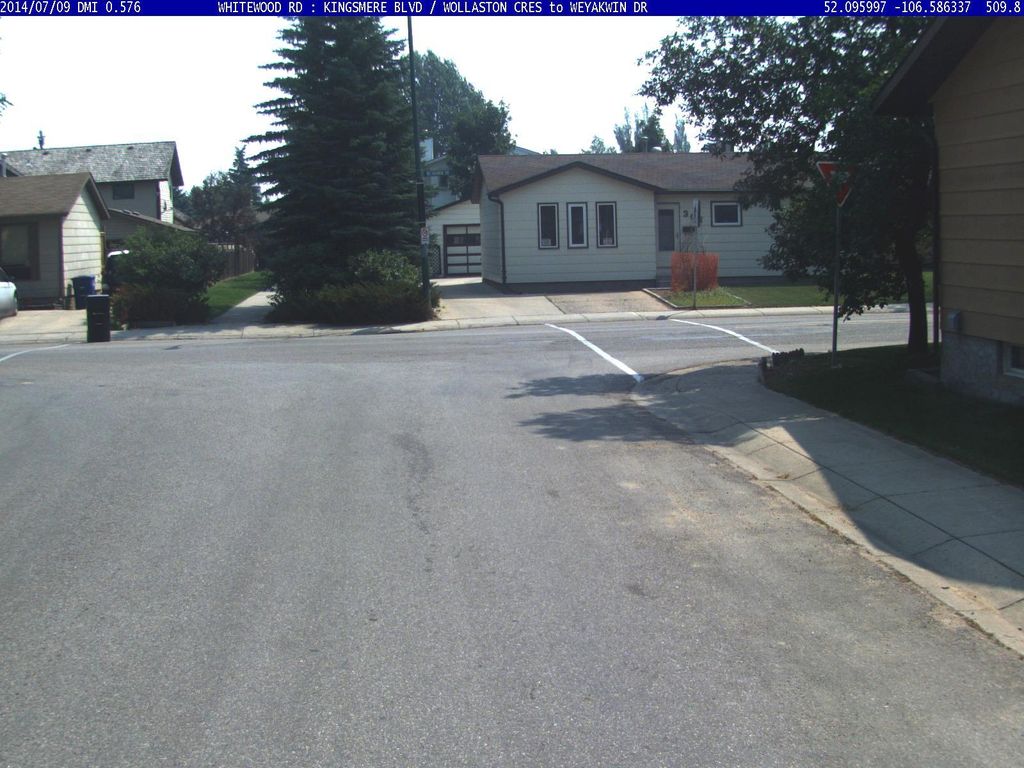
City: saskatoon